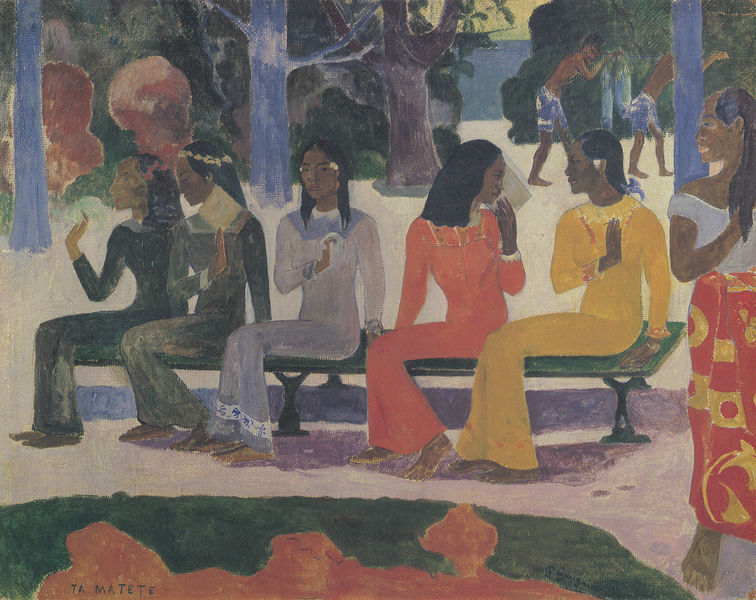
Titel: Ta matete (Le marché)
Künstler: Paul Gauguin
Standort: Basel
Institution: Kunstmuseum
Schlagwörter: baum, blau, dunkel, gemälde, gruppe, haut, himmel, kopf, mann, meer, schatten, weiß, baumstämme, bäume, frauen, gelb, grün, menschen, mädchen, sand, sitzen, blumen, braun, bunt, frankreich, frau, frisur, frisuren, grau, haar, hintergrund, kleid, kleider, köpfe, licht, männer, orange, profil, reden, schmuck, schwarz, szene, unterhalten, gras, park, rot, weg, wiese, flächig, gespräch, malerei, muster, rock, symbolismus, tanz, gesichter, hose, arme, bluse, kragen, tragen, fünf, hände, öl, baumstamm, horizont, natur, stamm, sonne, wege, boden, insel, haare, lange haare, sitzend, stoffe, ohrringe, wald, arbeit, beine, füße, strand, unterhaltung, röcke, fischer, hosen, afrika, modern, sonnenlicht, farbe, lila, violett, markt, bank, haarband, sitzende, handtuch, exotik, exotisch, gauguin, gemustert, barfuss, paradies, neger, schwarze, südsee, orient, paul, farbfläche, titel, beschriftung, haarkranz, gestik, kranz, kompf, fisch, hubi, gaugin, blumenkranz, hain, drehung, gespräche, ritual, fische, ägyptisch, ägypten, postimpressionismus, karibik, mexiko, thaiti, paul gauguin, indianer, tahiti, ursprünglichkeit, parkbank, pazifik, südamerika, frisu, frida, maori, eingeborene, indios, nablis, archaismus, haiti, einheimische, polynesien, pareo, frauenversammlung, hawaii, lmau, lüste, matete, noa noa, ta matete, ta matetet, te matete, gaugain, etnik, mexika, fünf frauen auf bank, verfremdete farben, nicht naturalistisch, ethnik, frauen auf einer bank